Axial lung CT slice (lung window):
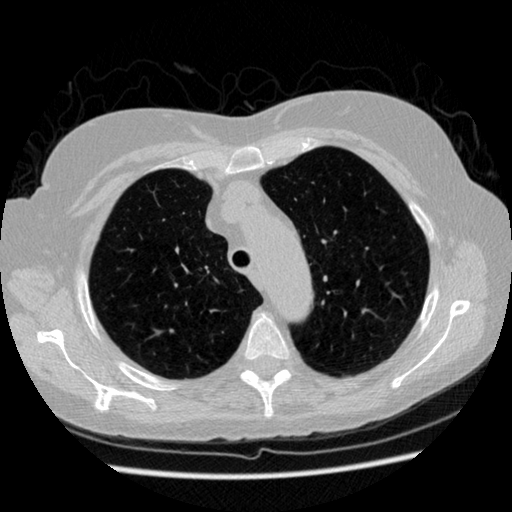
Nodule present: no